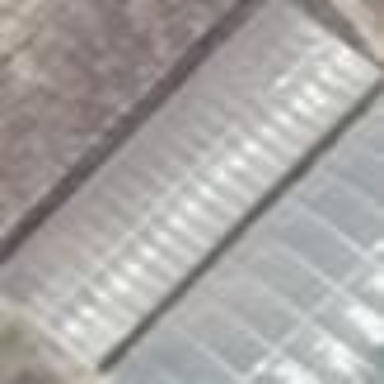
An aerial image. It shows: Greenhouse.